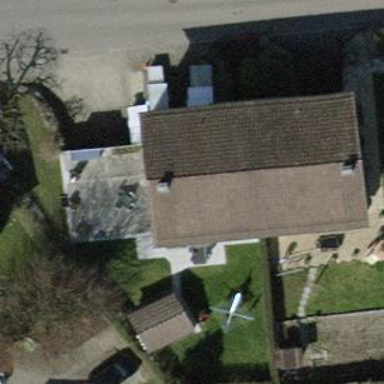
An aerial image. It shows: Semi-detached house.